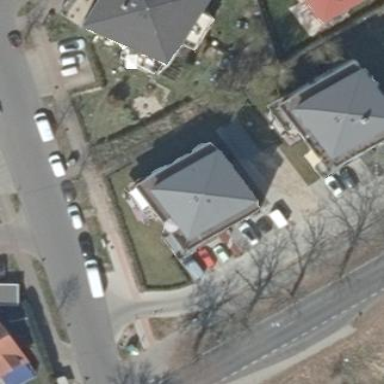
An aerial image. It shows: Image showing building with apartments.